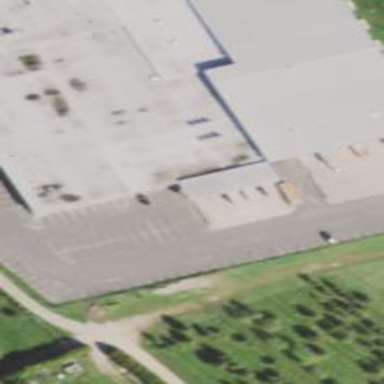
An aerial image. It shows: Building.